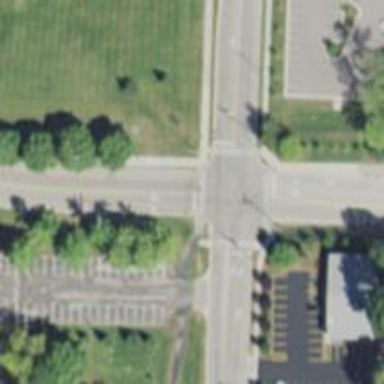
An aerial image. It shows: Marked road crossing.